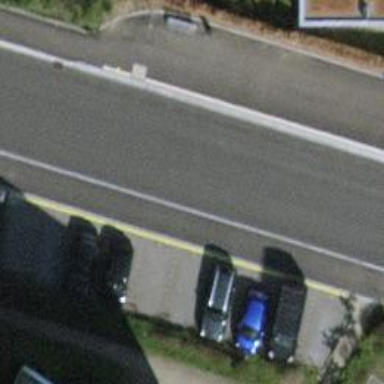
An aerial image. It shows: Bus stop equipped with public transport stop position.